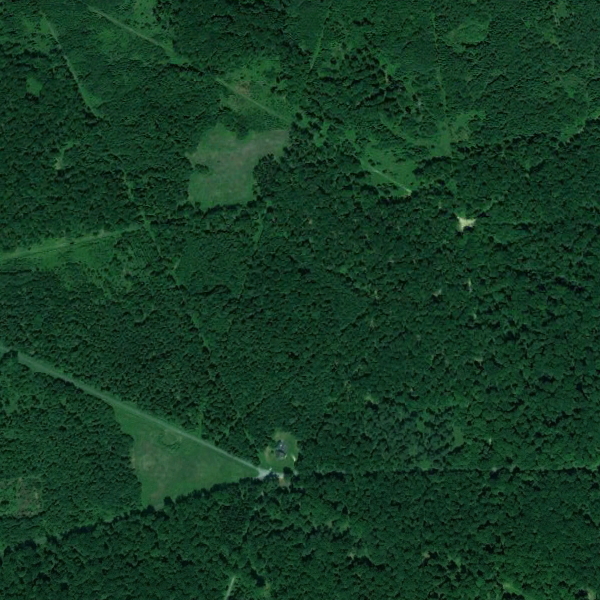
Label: Forest